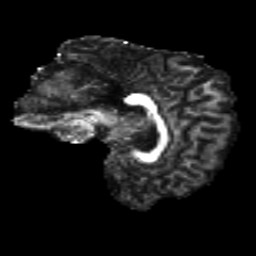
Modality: FA
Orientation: sagittal
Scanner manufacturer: siemens
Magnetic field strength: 3 T
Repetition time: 4.16 s
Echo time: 0.0806 s